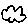
Label: cloud